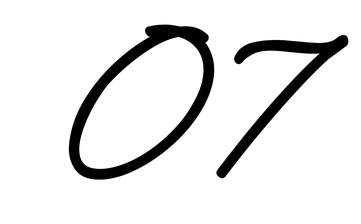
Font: MeowScript-Regular